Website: lowes
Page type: stored-credit-cards
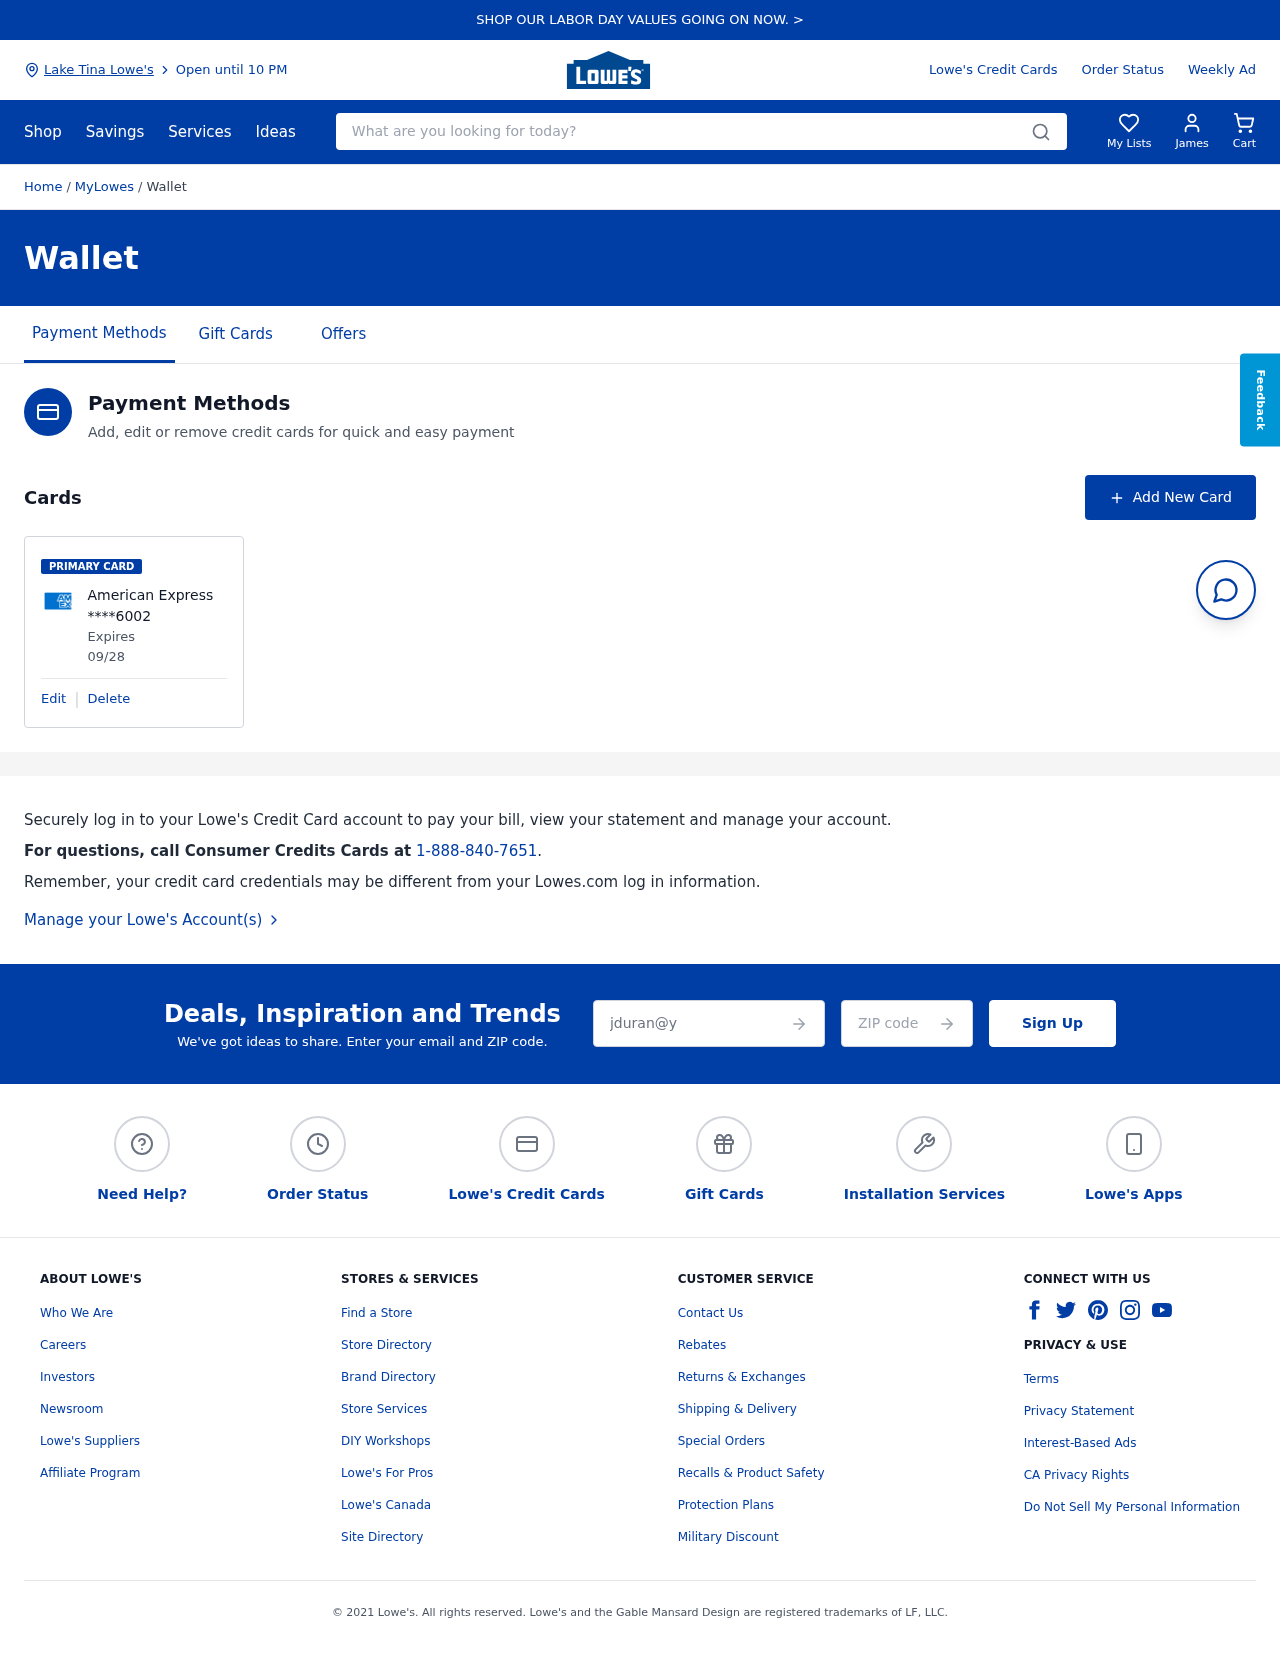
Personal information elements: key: PII_CARD_EXPIRY
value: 09/28
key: PII_CARD_LAST4
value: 6002
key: PII_CARD_TYPE
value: American Express
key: PII_CITY
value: Lake Tina Lowe's
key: PII_EMAIL
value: jduran@yahoo.com
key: PII_FIRSTNAME
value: James
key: PII_POSTCODE
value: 14059
Search elements: key: HEADER_SEARCH
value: What are you looking for today?